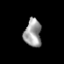
Tissue: prostate
Cell type: T cells
Senescence score: 0.686
Nuclear area (px): 466
Mean DAPI intensity: 156.433